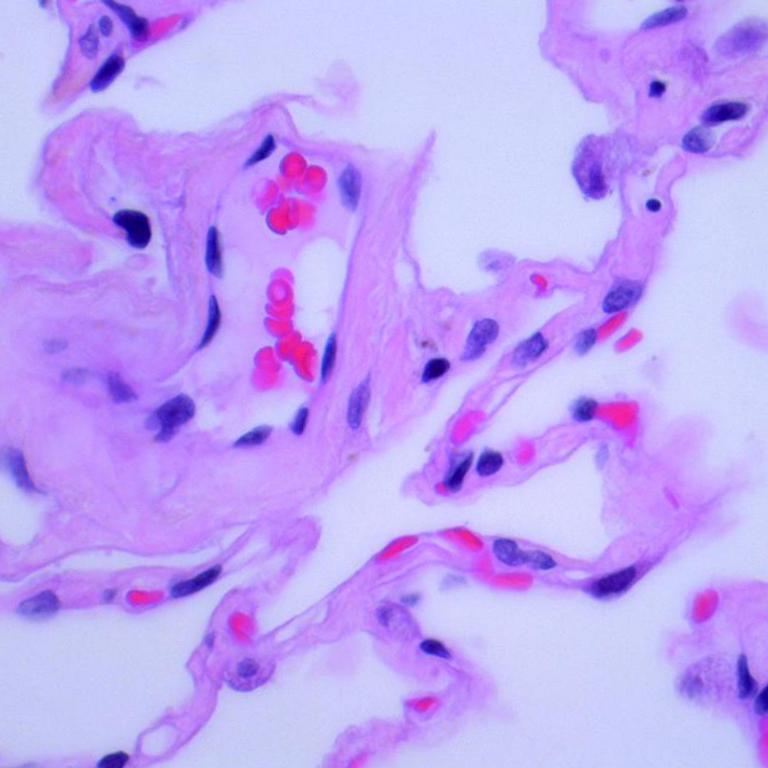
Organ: lung
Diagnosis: benign